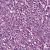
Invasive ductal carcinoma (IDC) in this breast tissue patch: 1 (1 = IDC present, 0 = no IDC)